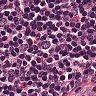
Metastatic tissue present: no